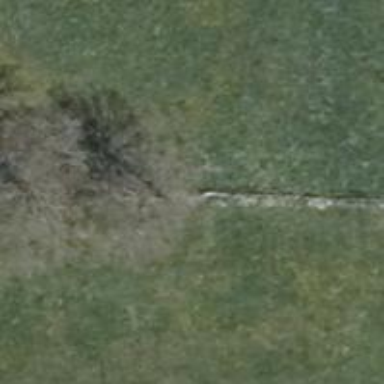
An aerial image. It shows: Deciduous tree with broadleaved leaves.